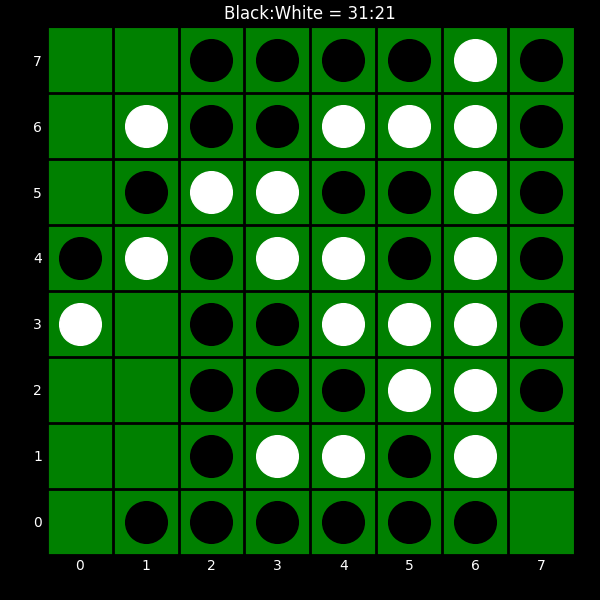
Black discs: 31
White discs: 21